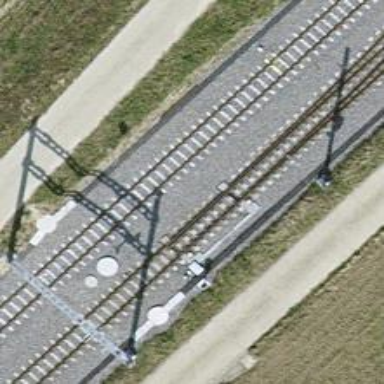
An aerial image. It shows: Railway switch.